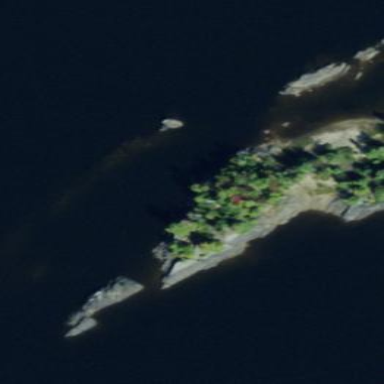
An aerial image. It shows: Islet.